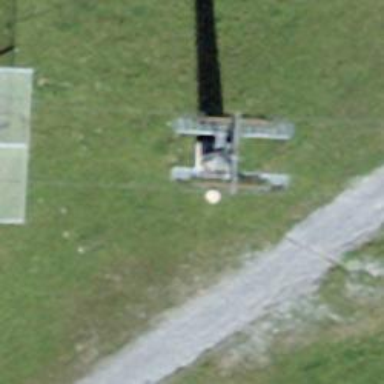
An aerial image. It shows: Pylon used for aerialway.